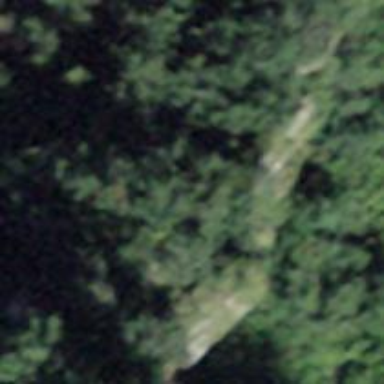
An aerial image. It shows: Natural cliff.